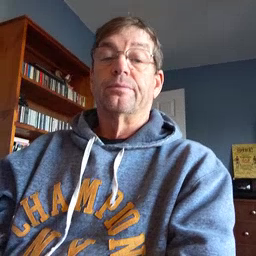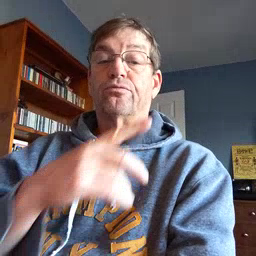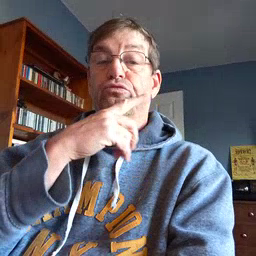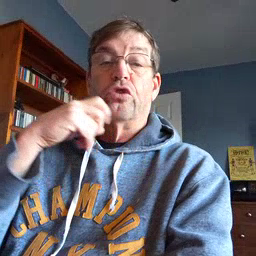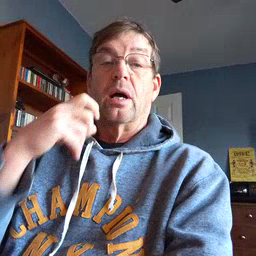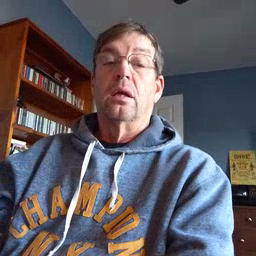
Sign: dry